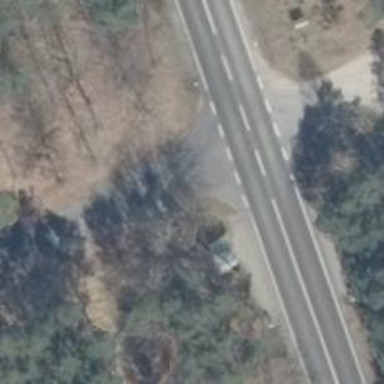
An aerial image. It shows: Emergency access point on the road.